Aerial crown-view tile of a tropical tree (Barro Colorado Island, Panama), acquired 20240813:
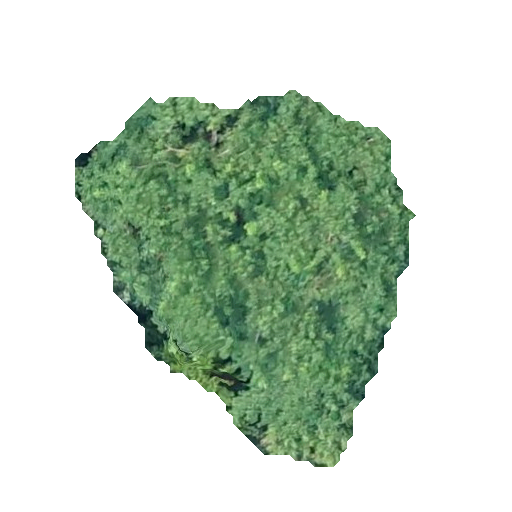
Species: Hura crepitans
GBIF accepted scientific name: Hura crepitans
Crown area: 129.302 m²